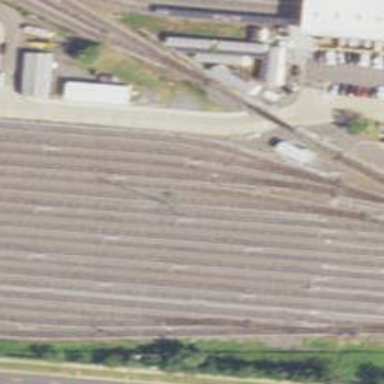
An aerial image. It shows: Electrified rail in service yard.